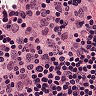
Metastatic tissue present: no